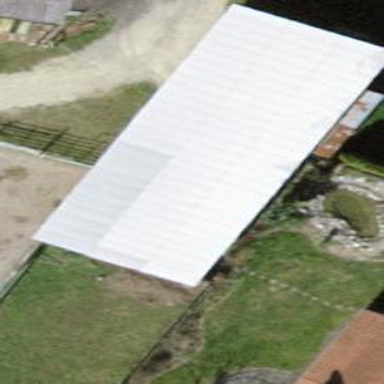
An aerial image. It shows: Shed.